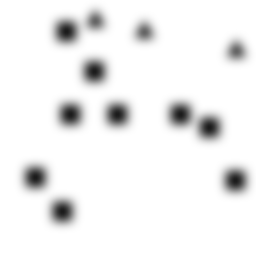
Squares: 9
Triangles: 3
Stars: 0
Total shapes: 12